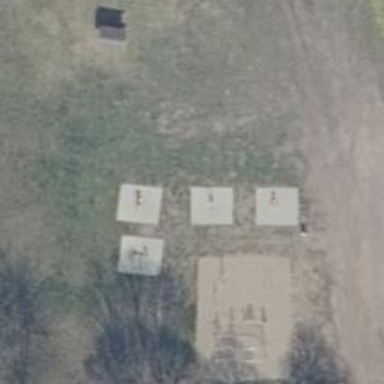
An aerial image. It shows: Fitness station in leisure land.